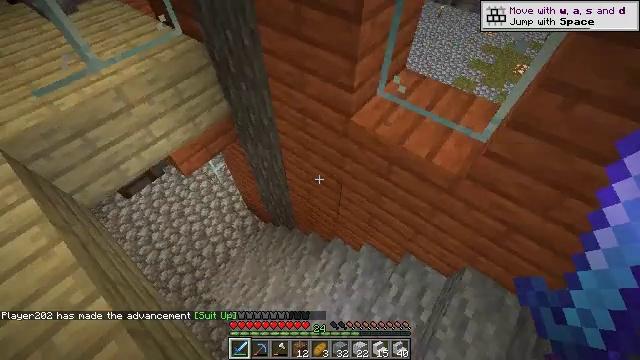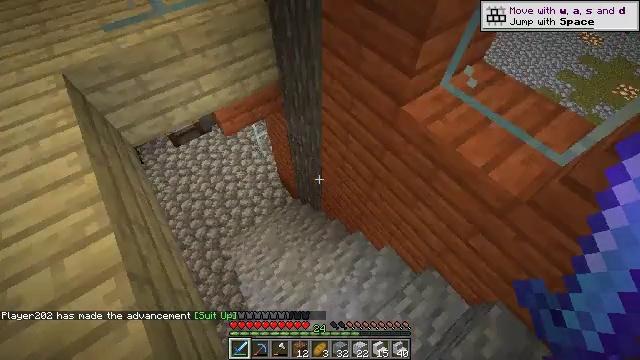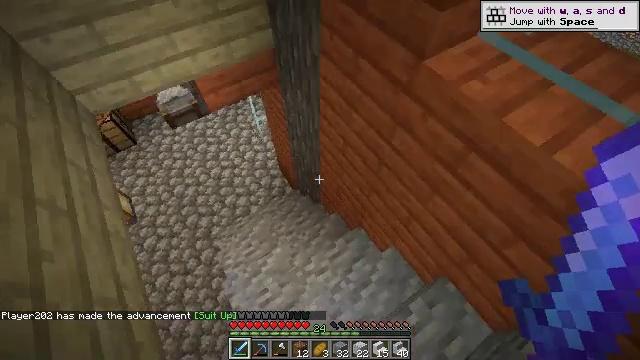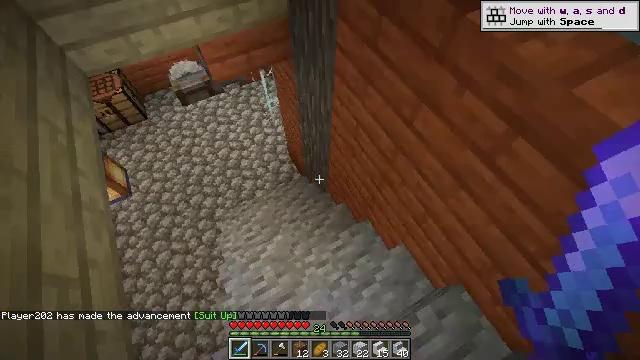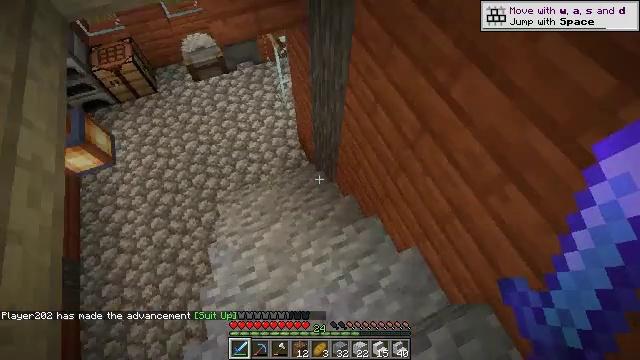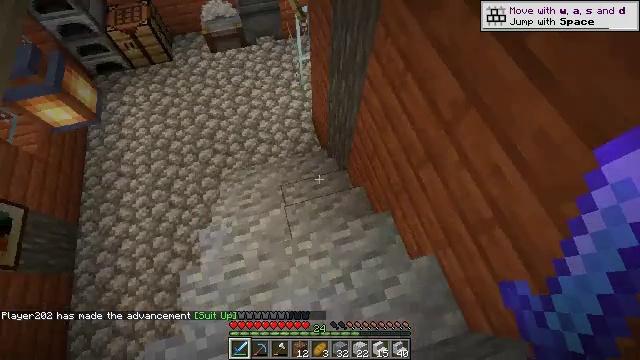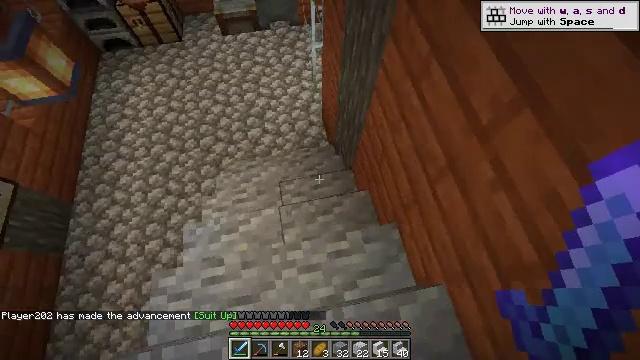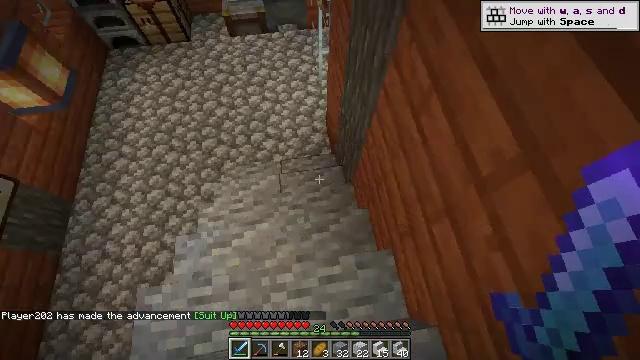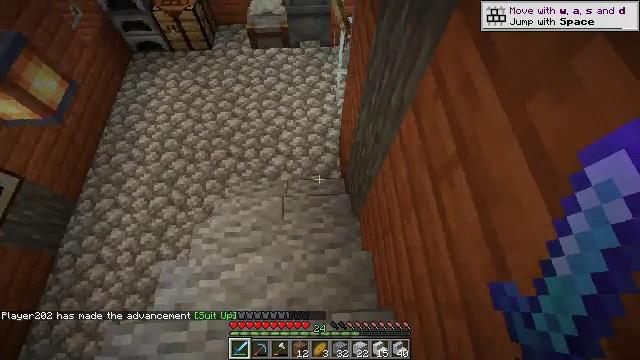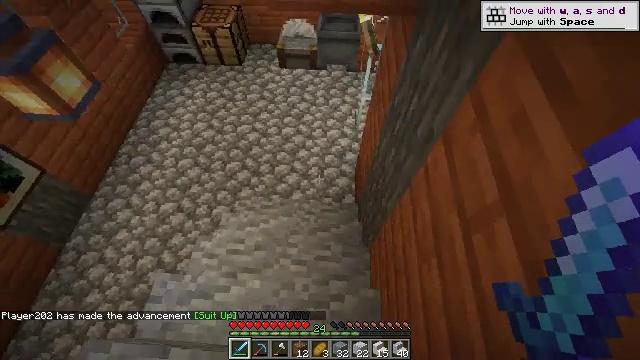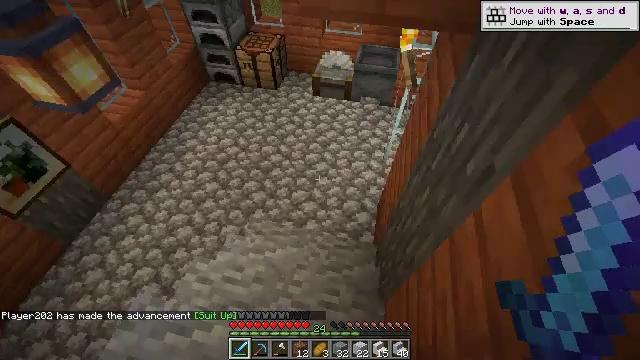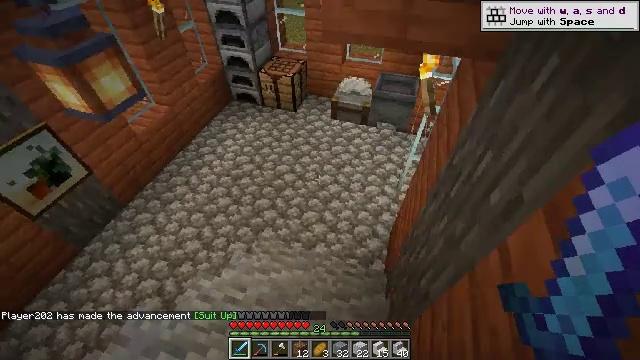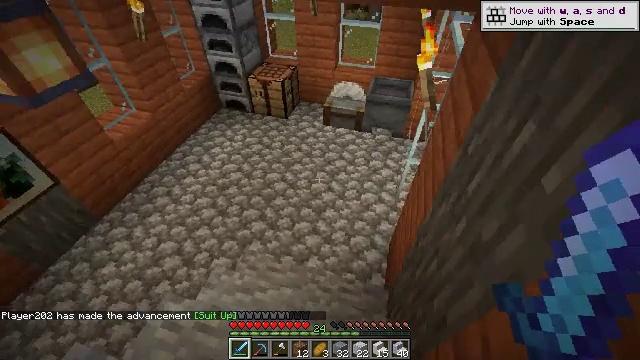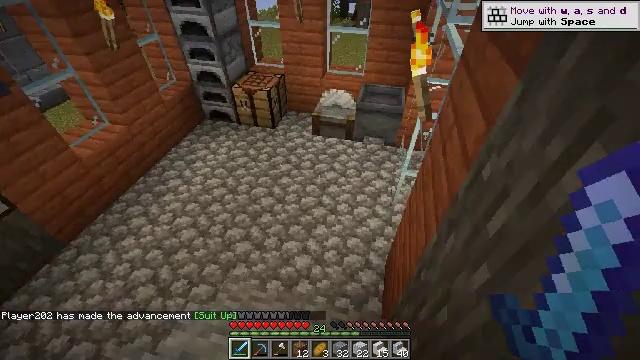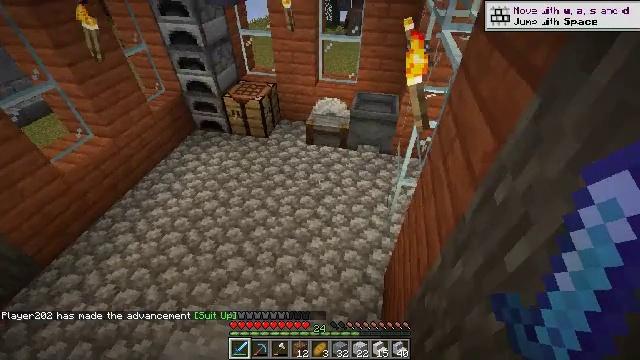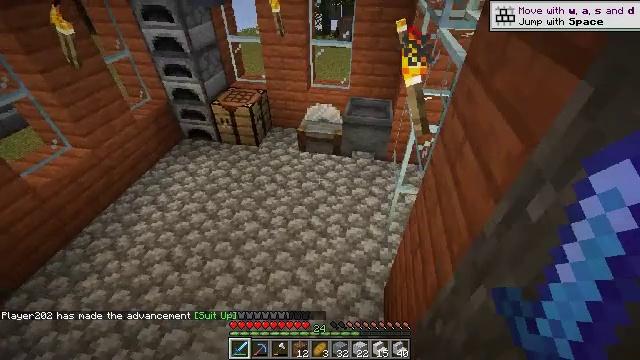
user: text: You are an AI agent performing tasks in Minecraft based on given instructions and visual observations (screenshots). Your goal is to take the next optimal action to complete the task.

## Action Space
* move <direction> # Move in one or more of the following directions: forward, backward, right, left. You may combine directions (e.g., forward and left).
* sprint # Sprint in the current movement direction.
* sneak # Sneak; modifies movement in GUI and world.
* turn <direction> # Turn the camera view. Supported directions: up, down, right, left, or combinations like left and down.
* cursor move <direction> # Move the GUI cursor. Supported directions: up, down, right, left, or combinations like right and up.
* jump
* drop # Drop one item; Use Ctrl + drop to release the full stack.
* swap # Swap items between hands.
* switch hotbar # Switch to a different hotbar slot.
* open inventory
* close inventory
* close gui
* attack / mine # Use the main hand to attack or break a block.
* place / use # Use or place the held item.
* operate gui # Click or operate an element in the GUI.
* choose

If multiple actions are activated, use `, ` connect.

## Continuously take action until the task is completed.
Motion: motion action
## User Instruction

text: Collect birch leaves from the tree.
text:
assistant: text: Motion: move forward, turn left and down
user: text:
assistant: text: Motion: move forward, turn left and down
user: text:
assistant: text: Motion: move forward, turn left and down
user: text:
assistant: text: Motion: move forward, turn left and down
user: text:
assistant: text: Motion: move forward, turn left and down
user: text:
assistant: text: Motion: move forward, turn left and down
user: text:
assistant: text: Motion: move forward, turn left
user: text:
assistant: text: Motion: move forward, turn left and up
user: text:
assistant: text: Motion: move forward, turn left and up
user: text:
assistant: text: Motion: move forward, turn left and up
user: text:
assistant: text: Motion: move forward, turn left and up
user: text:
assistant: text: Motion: move forward, turn right and up
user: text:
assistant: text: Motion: move forward, turn right and up
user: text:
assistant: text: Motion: move forward, turn right and up
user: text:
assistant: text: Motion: move forward, turn right and up
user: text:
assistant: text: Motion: move forward, turn right and up
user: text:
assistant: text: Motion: move forward, turn right and up
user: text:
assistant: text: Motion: move forward, turn right and up
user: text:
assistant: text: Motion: move forward, turn right and up
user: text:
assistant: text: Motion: move forward, turn right and up
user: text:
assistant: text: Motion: move forward, turn right and up
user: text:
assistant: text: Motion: move forward, turn right and up
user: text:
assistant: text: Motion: move forward, turn right and up
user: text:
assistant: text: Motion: move forward, turn right and up
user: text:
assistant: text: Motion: move forward, turn right and up
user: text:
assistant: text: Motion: move forward, turn right and up
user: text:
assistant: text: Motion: move forward, turn right and up
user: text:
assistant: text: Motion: move forward, turn right and up
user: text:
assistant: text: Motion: move forward, turn right and up
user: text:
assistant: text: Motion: move forward